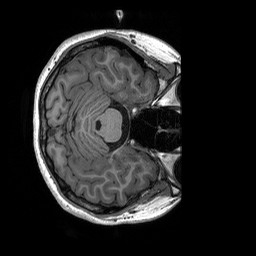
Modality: T1w
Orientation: axial
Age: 19
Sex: female
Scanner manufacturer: siemens
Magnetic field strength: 3 T
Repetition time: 2.53 s
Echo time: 0.00227 s